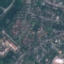
Land use / land cover: Residential